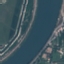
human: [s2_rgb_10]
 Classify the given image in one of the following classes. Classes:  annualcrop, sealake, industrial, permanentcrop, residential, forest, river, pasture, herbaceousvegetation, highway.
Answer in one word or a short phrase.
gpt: River